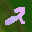
Label: 2